Interaction volume radius: 10 \u00c5
Interaction volume height: 30 \u00c5
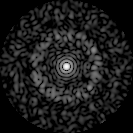
Disorder parameter: 0.8534